Field crop: maize
Growth stage: 2
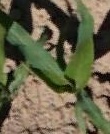
Species: maize